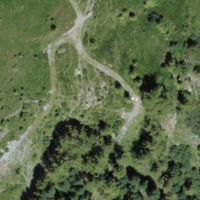
EUNIS habitat code: 32
Species observed at this site:
Rhododendron ferrugineum
Campanula barbata